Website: lowes
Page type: order-returns
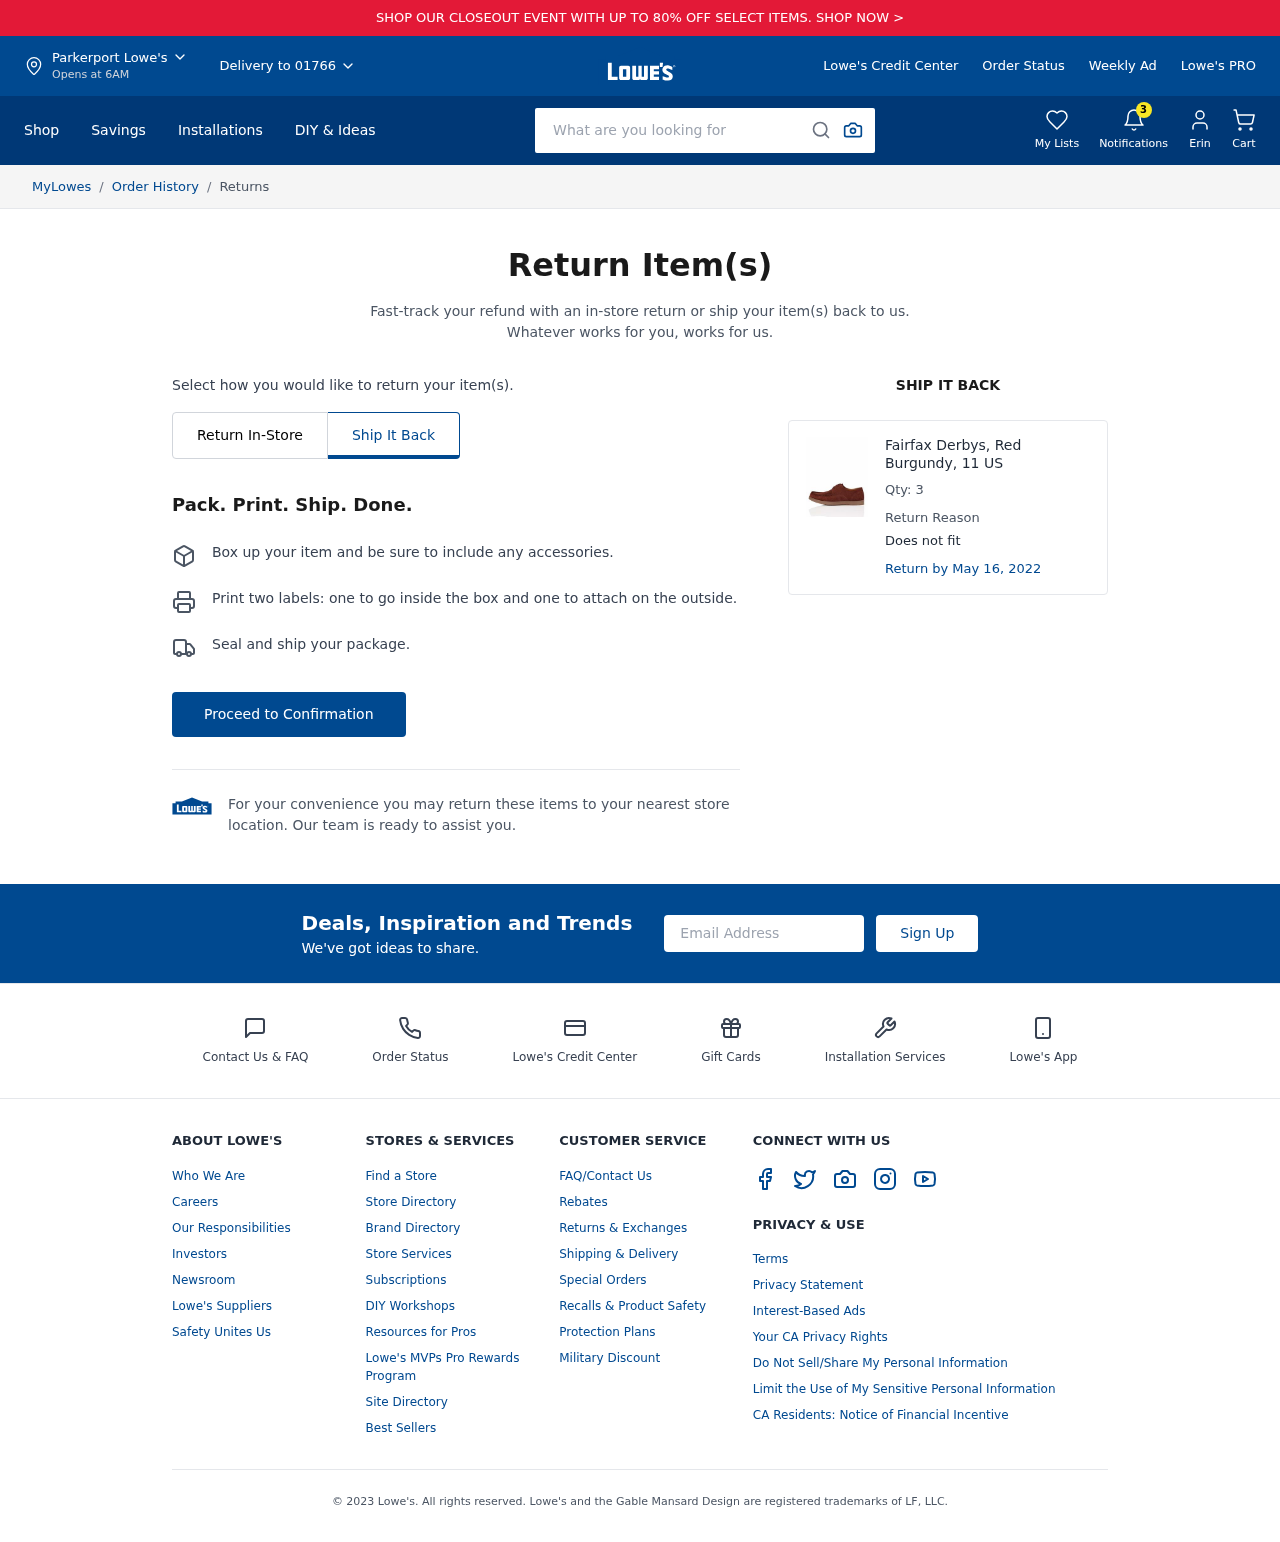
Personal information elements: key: PII_CITY
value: Parkerport
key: PII_EMAIL
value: erin.henry@yahoo.com
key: PII_FIRSTNAME
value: Erin
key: PII_POSTCODE
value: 01766
Product elements: key: PRODUCT1_NAME
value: Fairfax Derbys, Red Burgundy, 11 US
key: PRODUCT1_QUANTITY
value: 3
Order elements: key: ORDER_RETURN_BY_DATE
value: May 16, 2022
Search elements: key: HEADER_SEARCH
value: What are you looking for
Other elements: key: NOTIFICATION_COUNT
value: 3